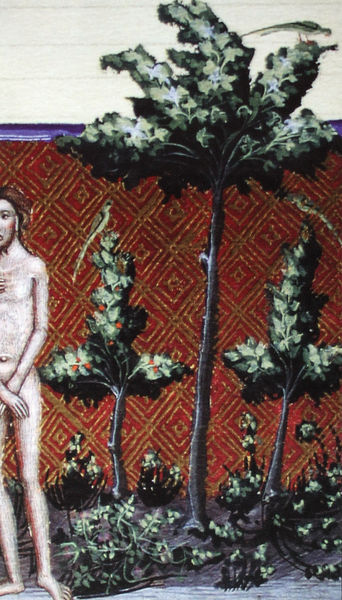
Titel: Canterbury Psalter von Paris
Standort: Herstellungsort: Canterbury, Christ Church (EU - GB)
Institution: Paris, Bibliothèque Nationale
Schlagwörter: akt, baum, blau, gemälde, mann, nackt, vogel, grün, blumen, brust, bunt, hintergrund, blüten, rot, muster, bart, wand, arme, inkarnat, hände, erde, gebüsch, sträucher, figur, gold, pflanzen, frucht, früchte, apfel, mauer, klein, scham, adam, paradies, groß, fries, rauten, halb, verhüllt, verdeckt, buchmalerei, scharm, verteibung, vesuchung, bäümchen, mann nackt wand bäume rot